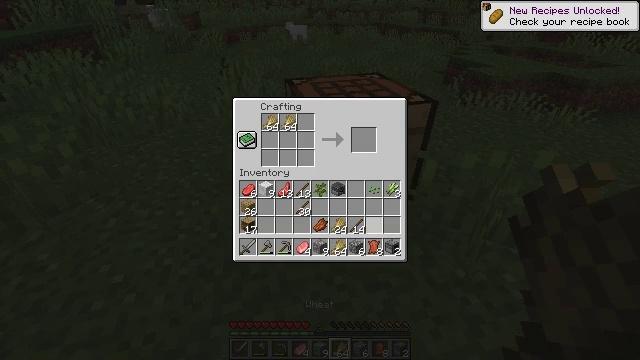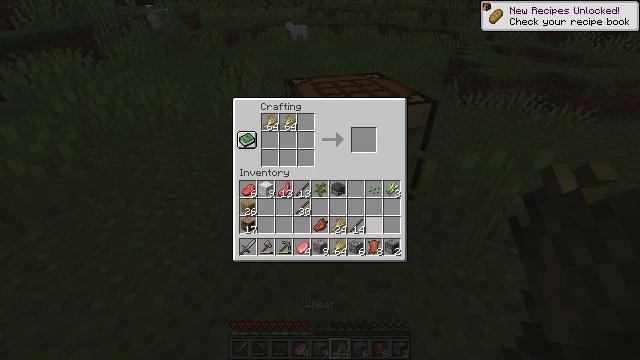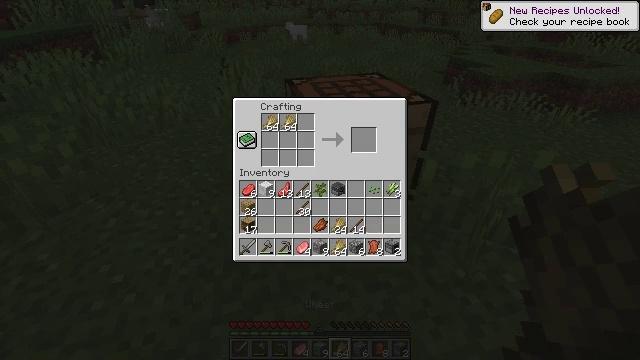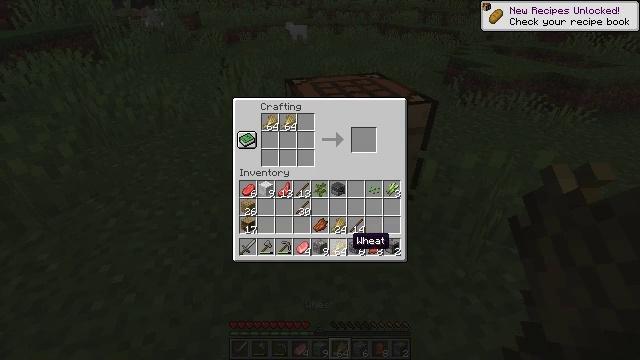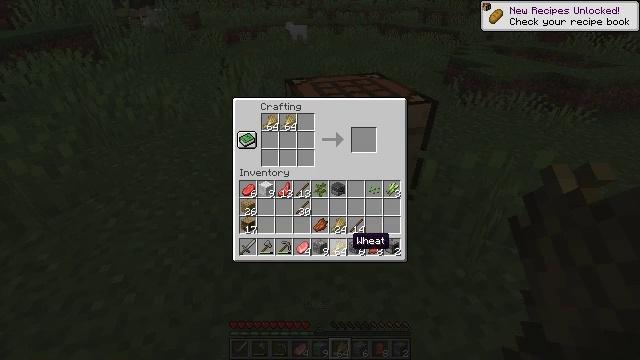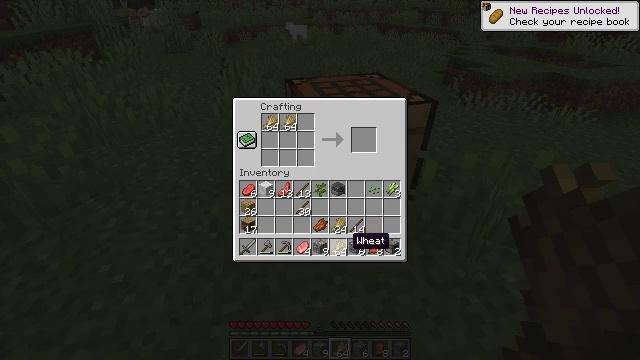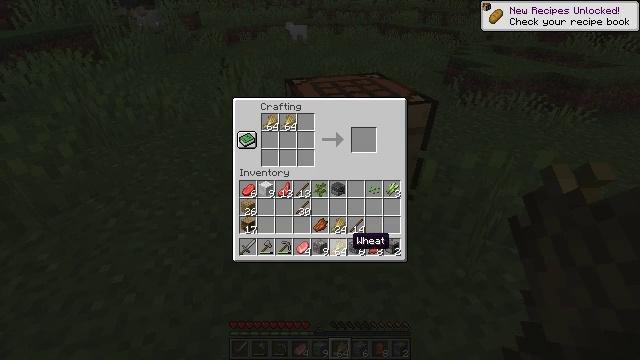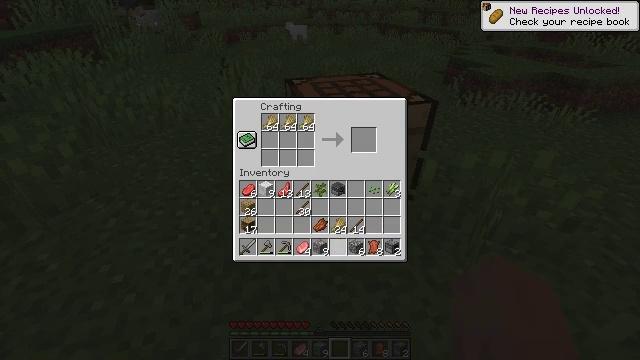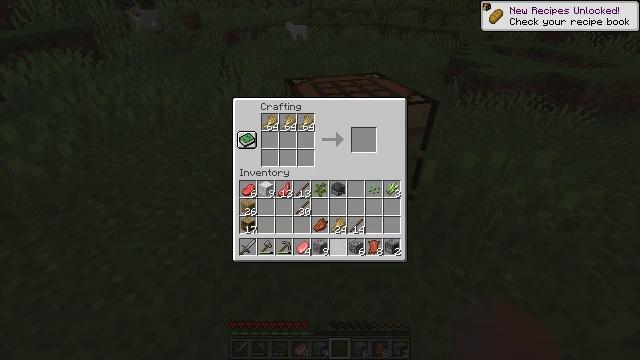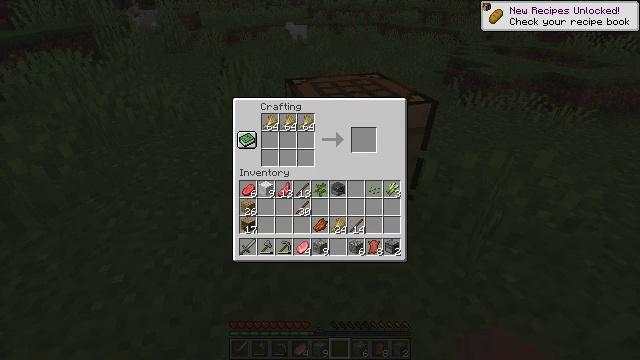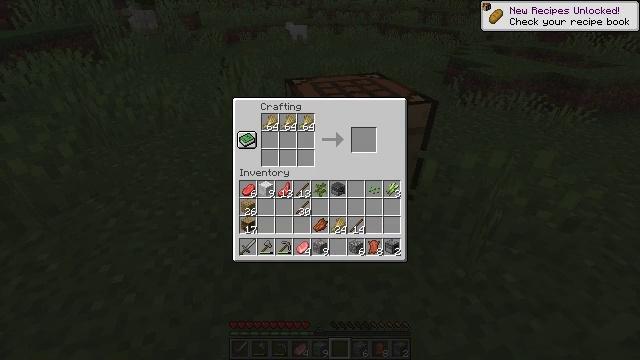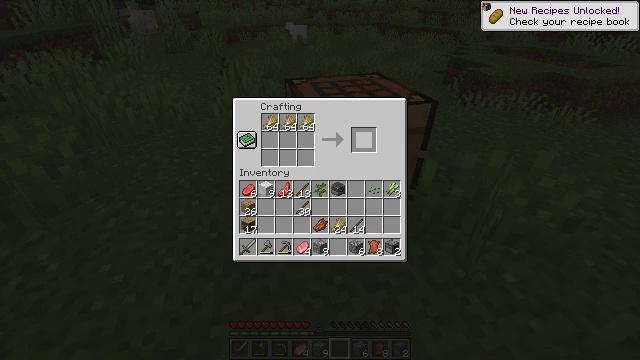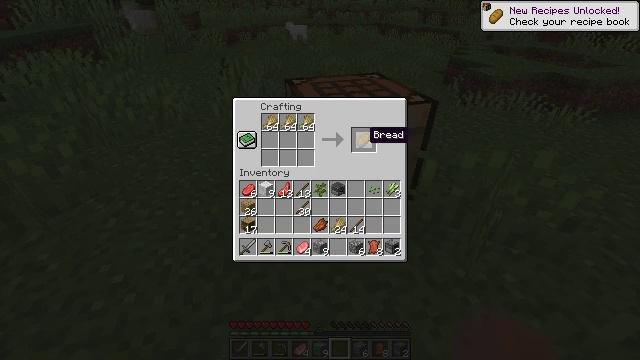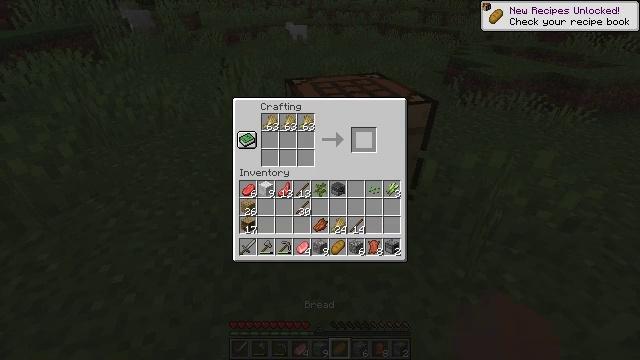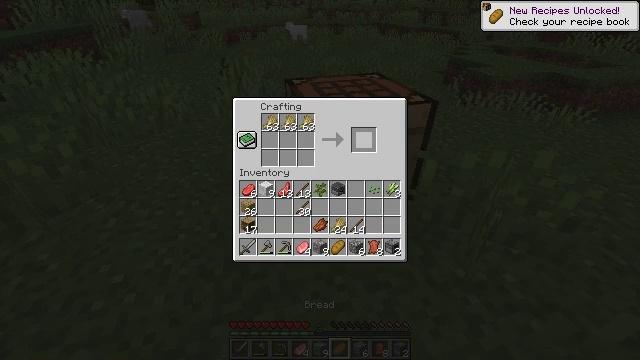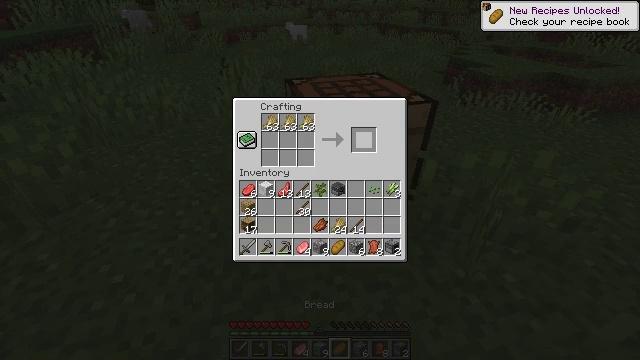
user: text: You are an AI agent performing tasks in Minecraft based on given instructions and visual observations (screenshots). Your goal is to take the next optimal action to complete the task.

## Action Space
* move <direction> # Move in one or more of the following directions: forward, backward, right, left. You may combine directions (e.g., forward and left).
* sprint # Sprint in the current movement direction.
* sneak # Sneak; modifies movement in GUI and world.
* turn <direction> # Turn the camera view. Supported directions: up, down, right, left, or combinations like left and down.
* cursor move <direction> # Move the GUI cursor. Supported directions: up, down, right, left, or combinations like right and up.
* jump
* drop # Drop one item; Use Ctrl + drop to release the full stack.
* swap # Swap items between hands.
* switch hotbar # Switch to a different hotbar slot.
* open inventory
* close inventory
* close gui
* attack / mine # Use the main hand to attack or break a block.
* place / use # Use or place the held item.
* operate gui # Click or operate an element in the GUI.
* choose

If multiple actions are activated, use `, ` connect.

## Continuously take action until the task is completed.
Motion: motion action
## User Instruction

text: Turn wheat into bread at the crafting table.
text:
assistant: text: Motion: sneak
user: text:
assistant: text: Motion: sneak, cursor move left and down
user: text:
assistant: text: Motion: sneak, cursor move left and down
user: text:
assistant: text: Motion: sneak
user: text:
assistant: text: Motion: sneak
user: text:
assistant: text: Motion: sneak
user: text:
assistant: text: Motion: sneak, operate gui
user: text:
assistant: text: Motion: sneak, operate gui
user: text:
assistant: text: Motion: sneak, cursor move up
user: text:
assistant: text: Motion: sneak, cursor move right and up
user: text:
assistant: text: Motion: sneak, cursor move up
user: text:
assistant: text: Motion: sneak
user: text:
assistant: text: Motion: sneak, operate gui
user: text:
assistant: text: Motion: sneak, operate gui
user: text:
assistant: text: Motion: sneak, operate gui
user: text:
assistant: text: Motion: sneak, cursor move down
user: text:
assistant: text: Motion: sneak, cursor move left and down
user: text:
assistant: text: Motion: sneak, cursor move down
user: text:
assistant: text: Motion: sneak
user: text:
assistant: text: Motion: sneak
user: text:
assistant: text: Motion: sneak
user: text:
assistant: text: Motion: sneak
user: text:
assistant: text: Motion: sneak
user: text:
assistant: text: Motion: sneak
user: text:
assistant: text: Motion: sneak, operate gui
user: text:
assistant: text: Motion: sneak, operate gui
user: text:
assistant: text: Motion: sneak
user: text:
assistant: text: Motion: sneak
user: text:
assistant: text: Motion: sneak
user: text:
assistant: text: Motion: sneak